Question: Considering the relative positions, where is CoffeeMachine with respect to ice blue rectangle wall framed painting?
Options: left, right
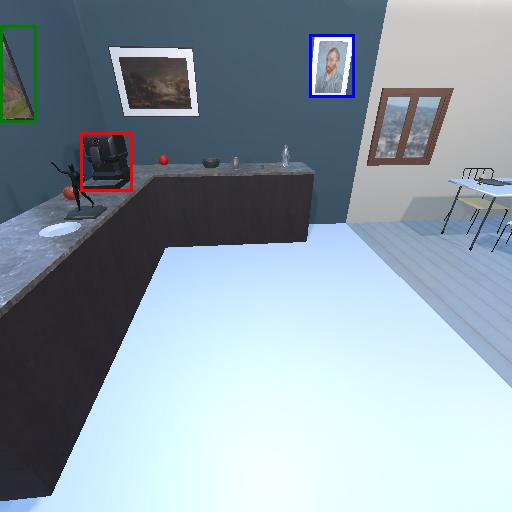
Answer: left